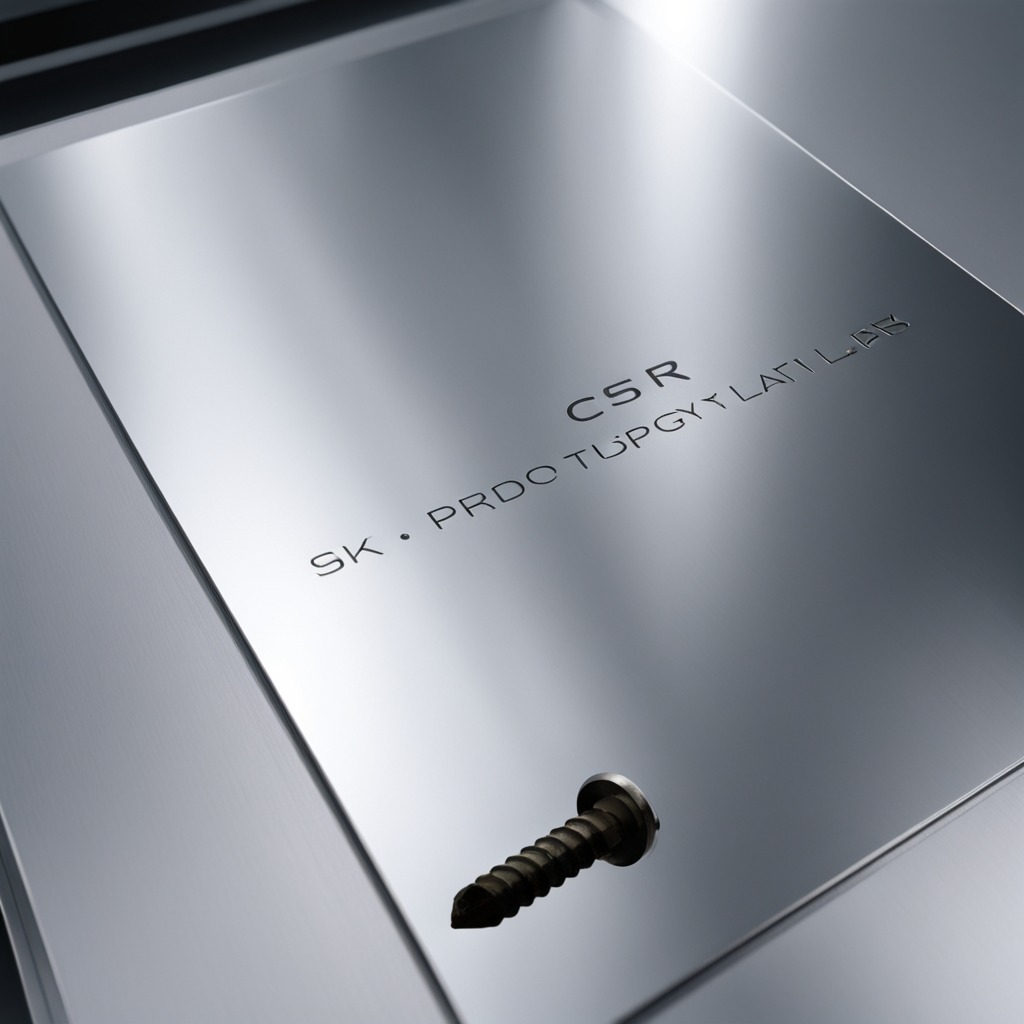
A metal screw is lying on the stainless steel table in a high-end prototyping lab.